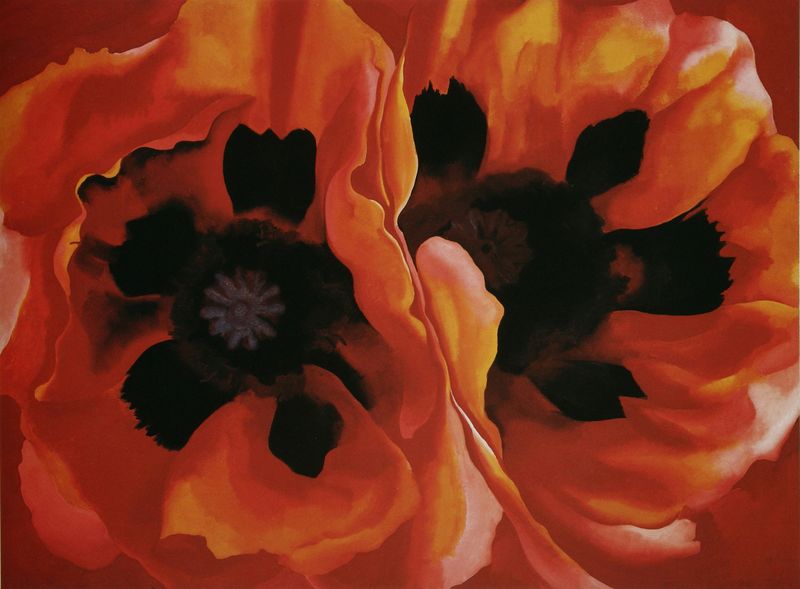
Titel: Oriental Poppies
Künstler: Georgia O'Keeffe
Standort: Minneapolis (Minnesota)
Institution: University Art Museum
Schlagwörter: weiß, gelb, blume, blumen, bunt, orange, schwarz, blüte, blüten, rot, wiese, malerei, innen, zwei, mohn, mohnblumen, klatschmohn, mohnblume, o'eeffe, keefe, georgia o'eefe, inne